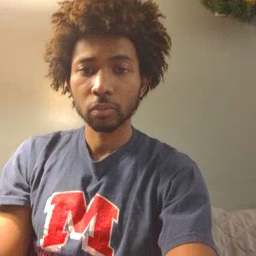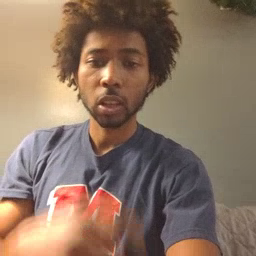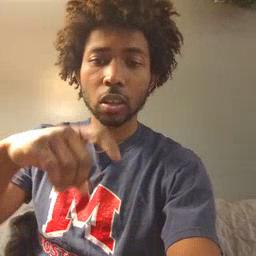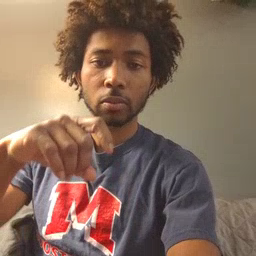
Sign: time